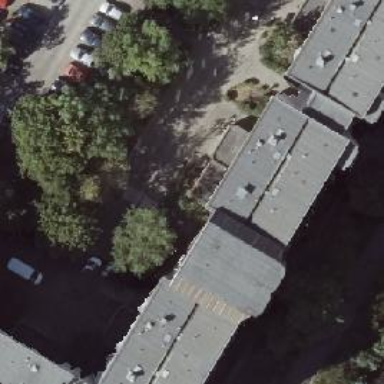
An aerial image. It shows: Apartment building with flat roof.